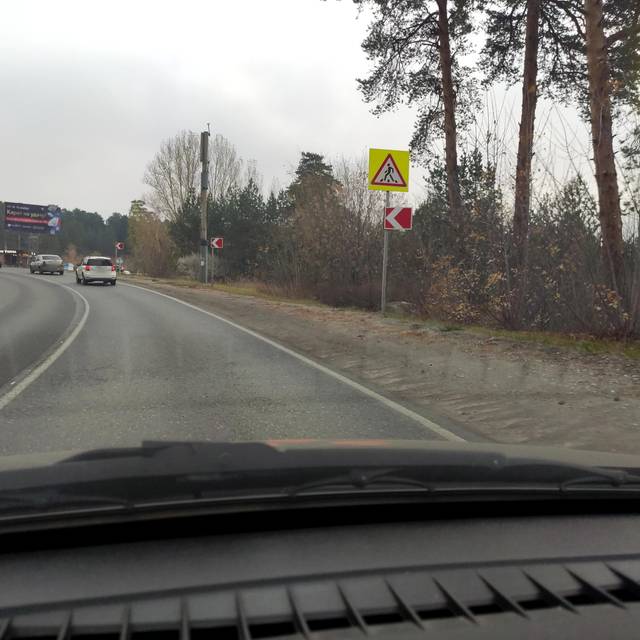
Region: Russia
Coordinates: 53.476, 49.347